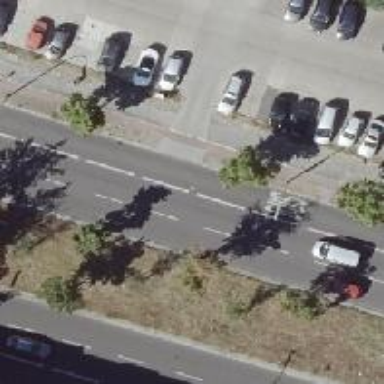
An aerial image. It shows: Secondary road with asphalt surface and cycle track on the right side.